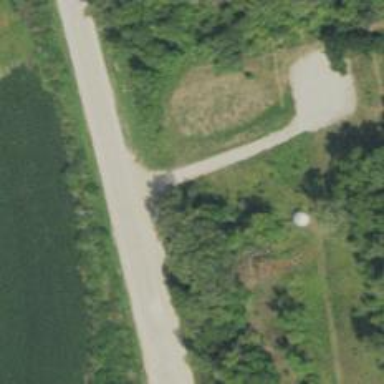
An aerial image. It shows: Culvert tunnel.